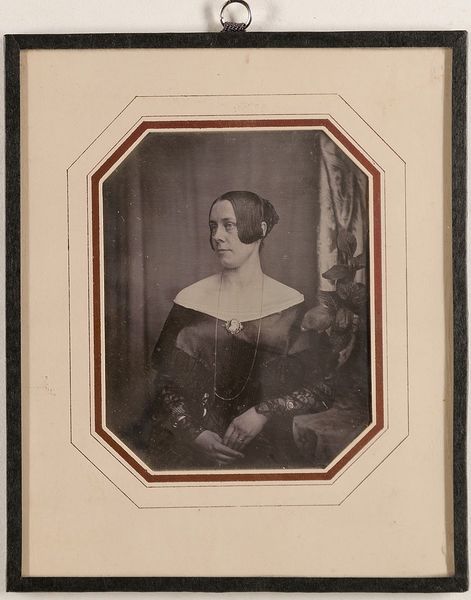
Titel: Unbekannte Frau
Künstler: Carl Ferdinand Stelzner
Standort: Hamburg
Institution: Museum für Kunst und Gewerbe Hamburg
Schlagwörter: mann, portrait, figur, foto, fotografie, photographie, photo, lichtbild, daguerreotypie, bildwerke, angewandte und bildende kunst, hessische systematik, porträt, porträtfotografie, porträtphotographie, hüftbild